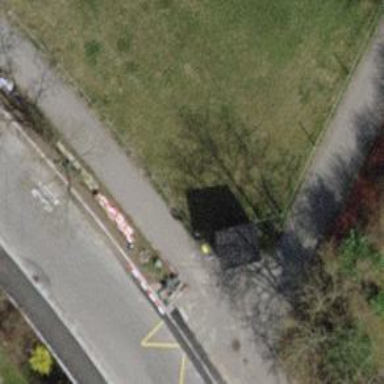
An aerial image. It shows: Post box.